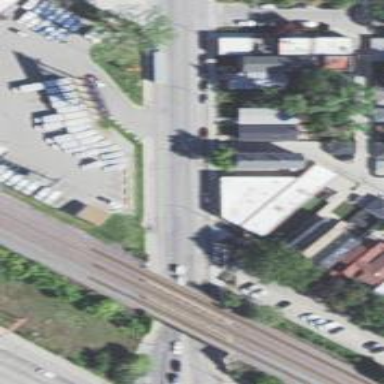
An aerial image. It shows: Alley classified as service road.